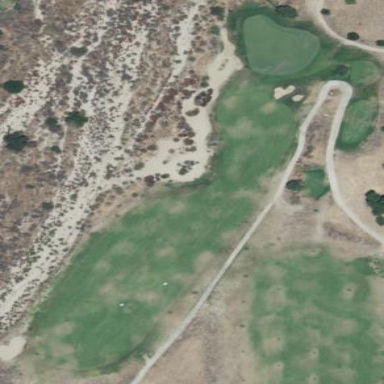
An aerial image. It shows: Rough area on grassy golf course.